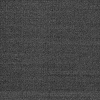
Atmospheric dust classification: dusty